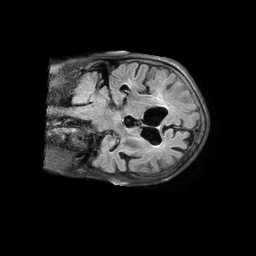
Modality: FLAIR
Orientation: coronal
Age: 75
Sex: male
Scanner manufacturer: philips
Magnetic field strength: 3 T
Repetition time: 11 s
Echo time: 0.12 s